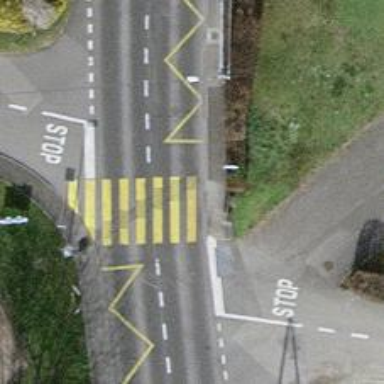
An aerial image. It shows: Zebra crossing for pedestrians.